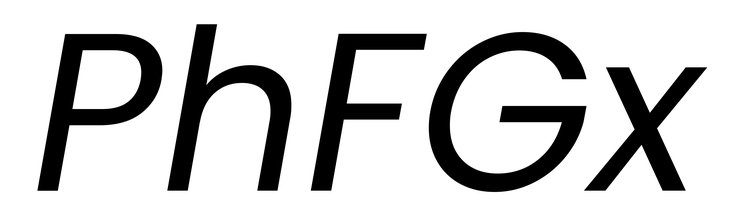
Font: Poppins-Italic